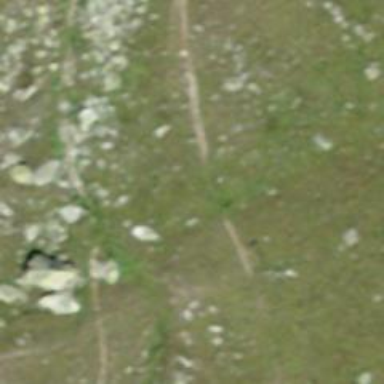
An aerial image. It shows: Path.